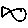
Label: fish